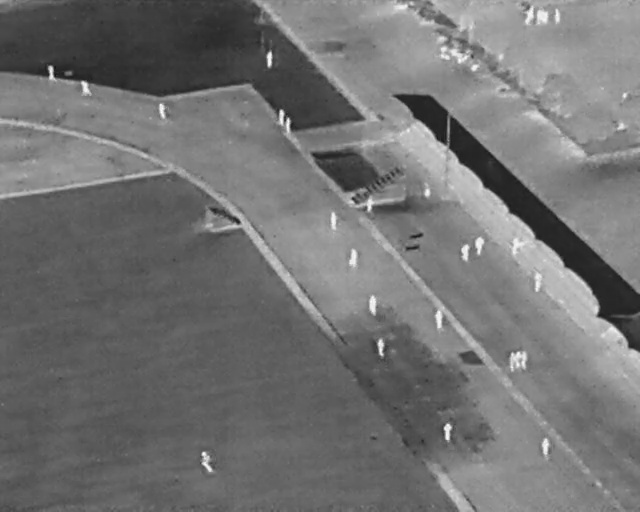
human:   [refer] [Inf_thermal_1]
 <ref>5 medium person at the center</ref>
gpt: <box>[[50, 42, 53, 44, 2], [53, 49, 56, 51, 2], [56, 58, 59, 60, 2], [66, 61, 70, 63, 2], [57, 67, 61, 68, 2]]</box>

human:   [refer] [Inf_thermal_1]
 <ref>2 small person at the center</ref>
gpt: <box>[[65, 36, 68, 38, 2], [56, 38, 59, 40, 2]]</box>

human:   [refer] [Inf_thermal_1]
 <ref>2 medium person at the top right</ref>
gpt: <box>[[83, 1, 86, 4, 2], [81, 2, 84, 3, 2]]</box>

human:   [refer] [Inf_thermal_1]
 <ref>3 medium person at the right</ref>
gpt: <box>[[73, 47, 76, 48, 2], [71, 48, 74, 50, 2], [82, 54, 85, 56, 2]]</box>

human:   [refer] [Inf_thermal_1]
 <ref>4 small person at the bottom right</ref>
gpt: <box>[[80, 69, 83, 71, 2], [79, 69, 82, 70, 2], [78, 70, 81, 71, 2], [83, 86, 86, 87, 2]]</box>

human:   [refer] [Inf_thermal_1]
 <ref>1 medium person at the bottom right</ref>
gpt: <box>[[68, 83, 71, 85, 2]]</box>

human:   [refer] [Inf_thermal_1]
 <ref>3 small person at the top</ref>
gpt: <box>[[43, 23, 46, 25, 2], [42, 22, 45, 23, 2], [40, 10, 43, 12, 2]]</box>

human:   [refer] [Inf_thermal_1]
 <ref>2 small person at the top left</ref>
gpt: <box>[[24, 20, 26, 22, 2], [6, 13, 9, 15, 2]]</box>